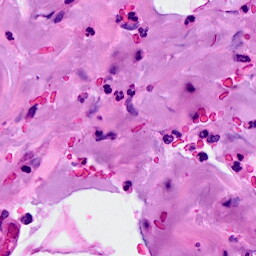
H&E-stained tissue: Breast